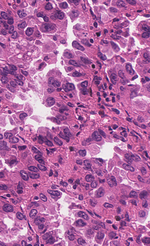
Tumor epithelial tissue: yes
Tumor-associated stroma tissue: yes
Normal tissue: no